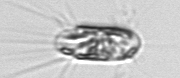
Label: Corethron_hystrix